Field crop: tomato
Growth stage: 1
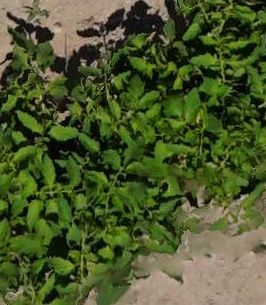
Species: tomato